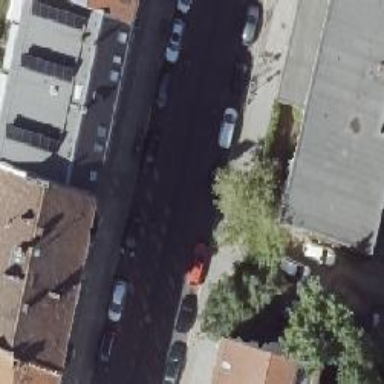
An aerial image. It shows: Parallel parking lane.